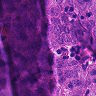
Metastatic tissue present: yes